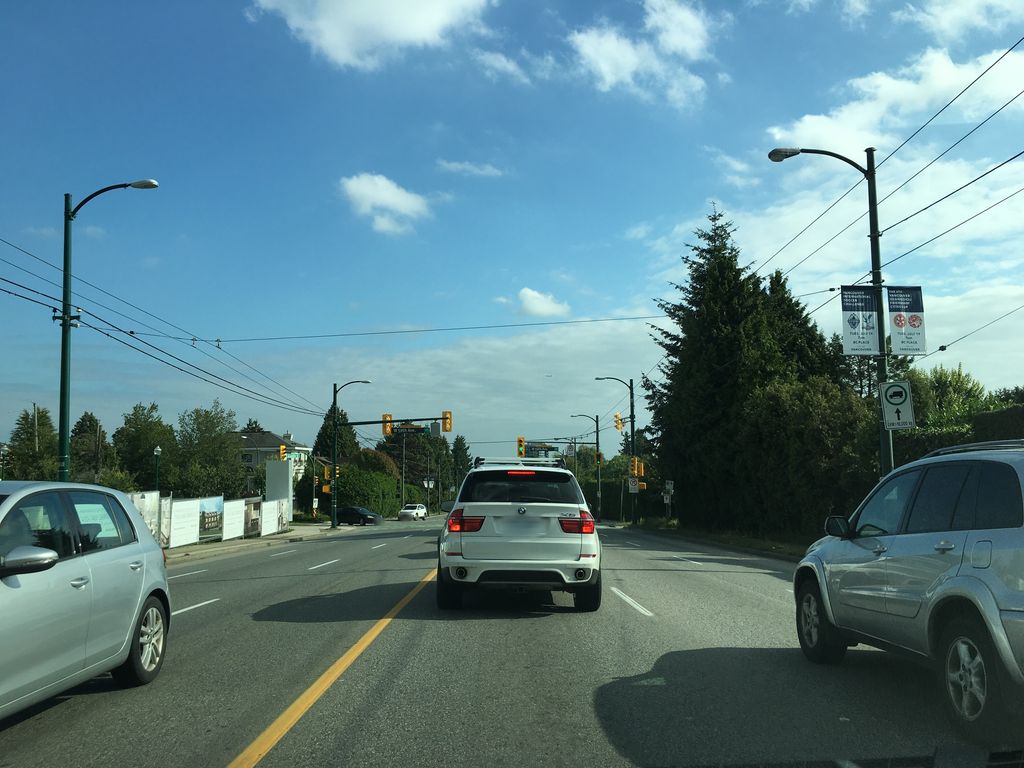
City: vancouver